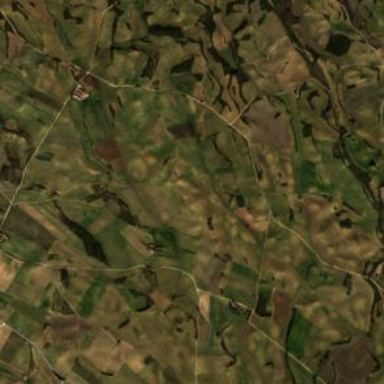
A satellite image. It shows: View of farmland.